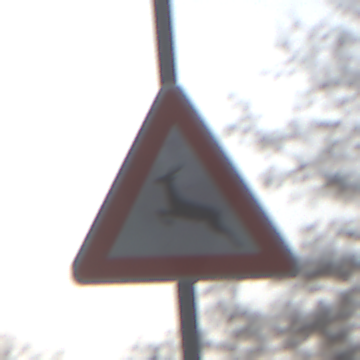
Verkehrszeichen: WildwechselRechts
Umgebung: Outdoor, Nature
Tageszeit: MorningAfternoon
Wetter: PartlyCloudy
Licht: Natural
Jahreszeit: NotSpecified
Kontrast: HighContrast